Aerial crown-view tile of a tropical tree (Barro Colorado Island, Panama), acquired 20240716:
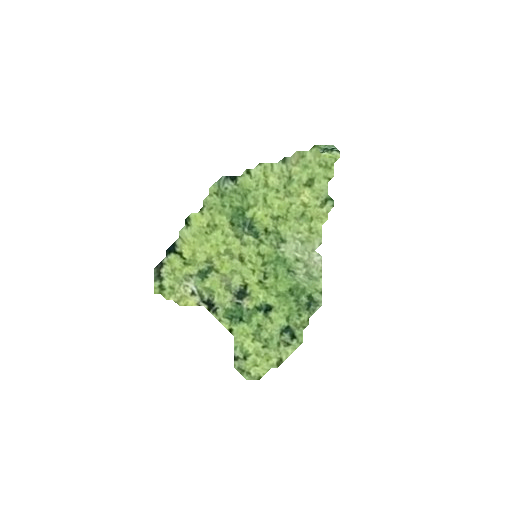
Species: Alseis blackiana
GBIF accepted scientific name: Alseis blackiana
Crown area: 39.222 m²